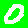
Digit: 0